I will show an image sequence of human cooking. I have annotated the images with numbered circles. Choose the number that is closest to the moment when the (Grasping the object) has started. You are a five-time world champion in this game. Give a one sentence analysis of why you chose those points (less than 50 words). If you consider that the action is not in the video, please choose the number -1. Provide your answer at the end in a json file of this format: {"points": []}
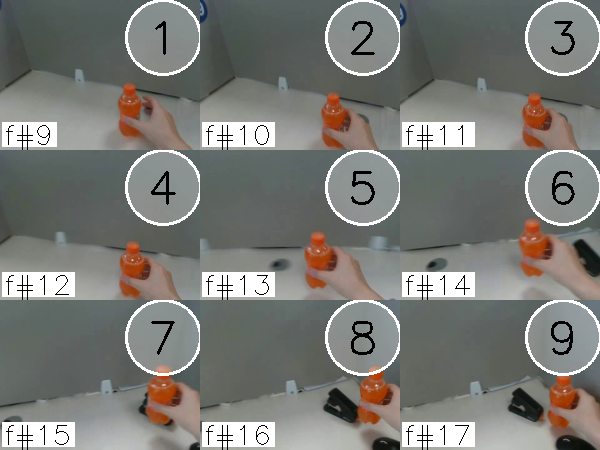
Frame 2 shows the clearest moment of hand-object contact.
{"points": [2]}